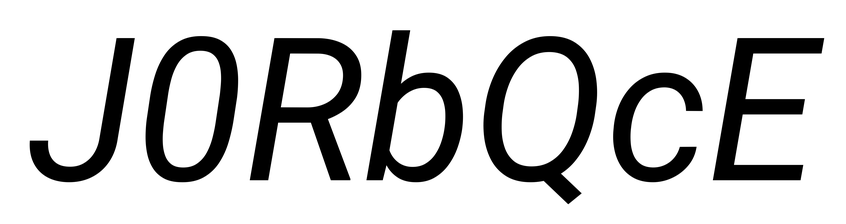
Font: Roboto-Italic_Italic